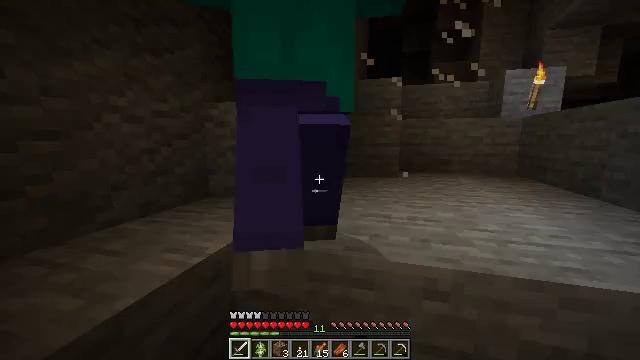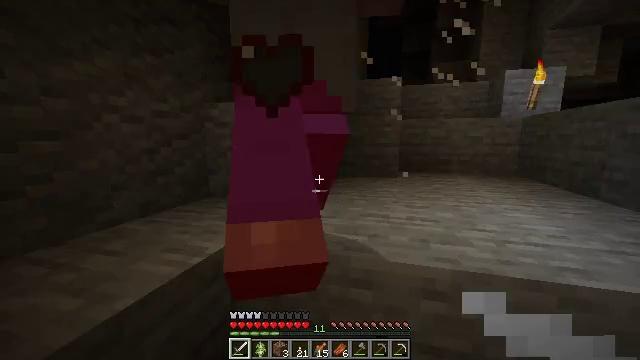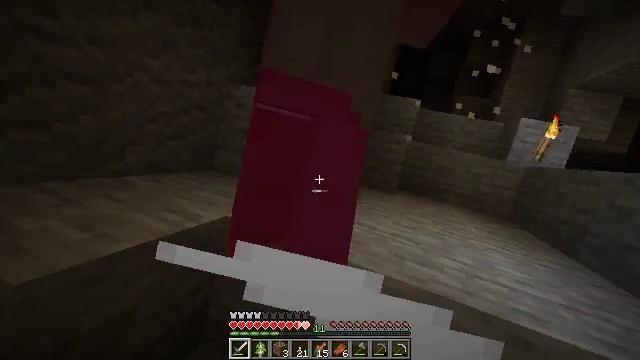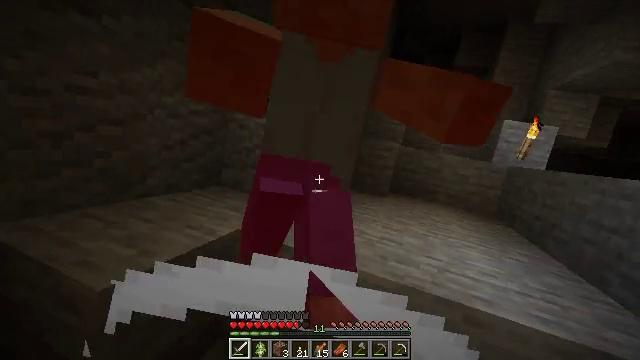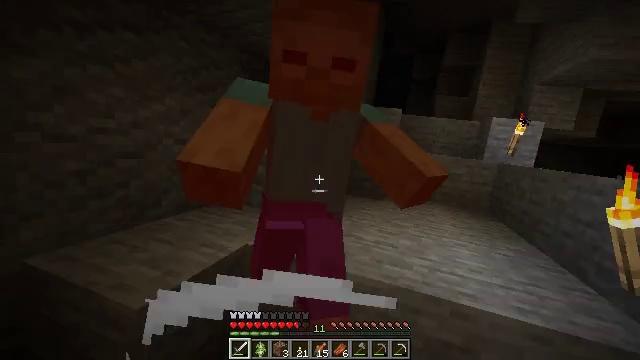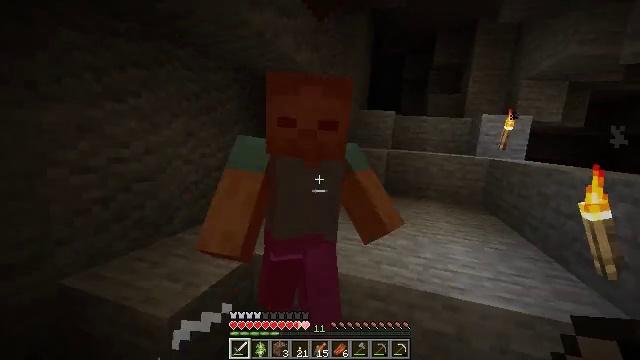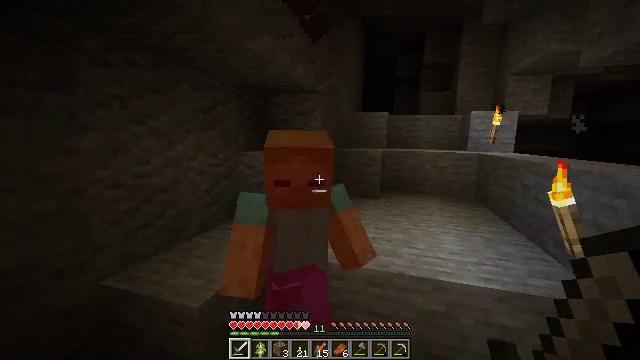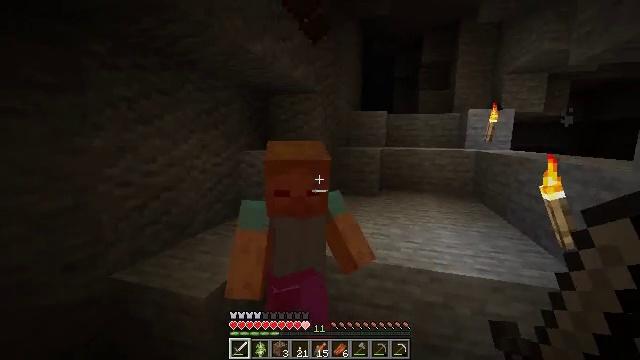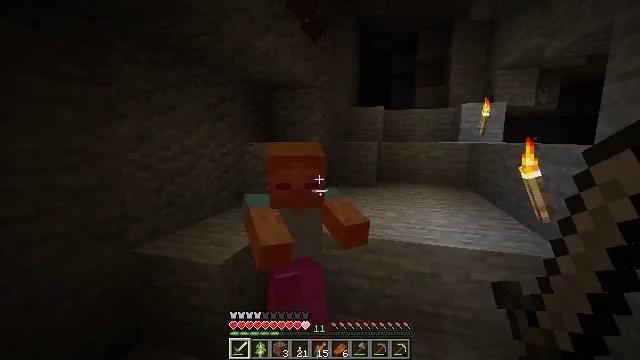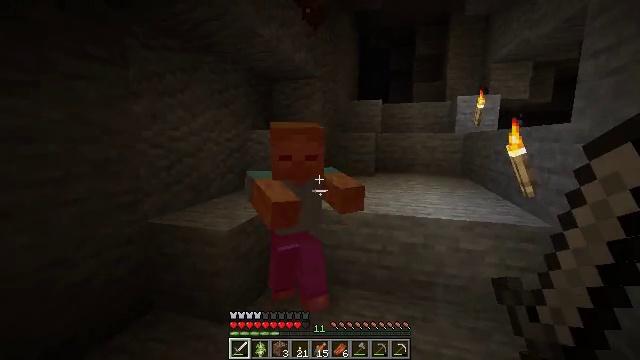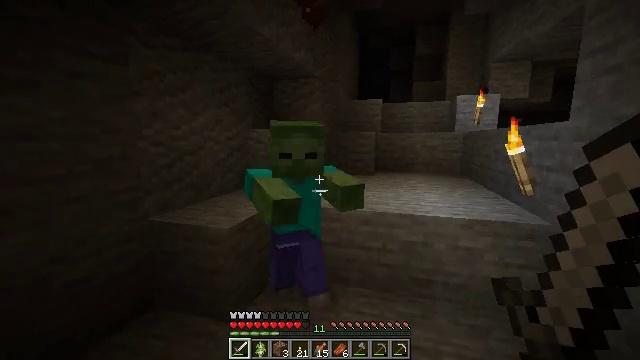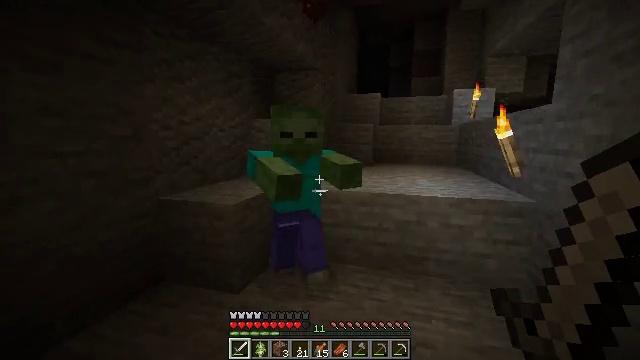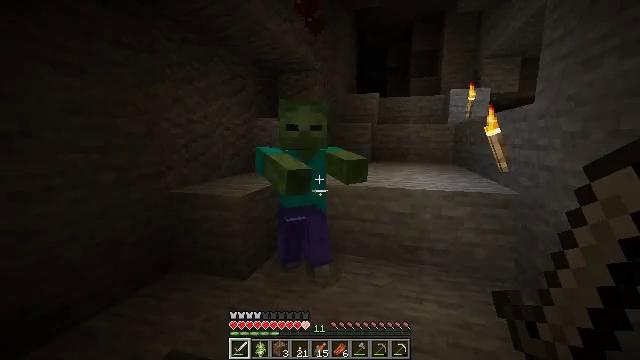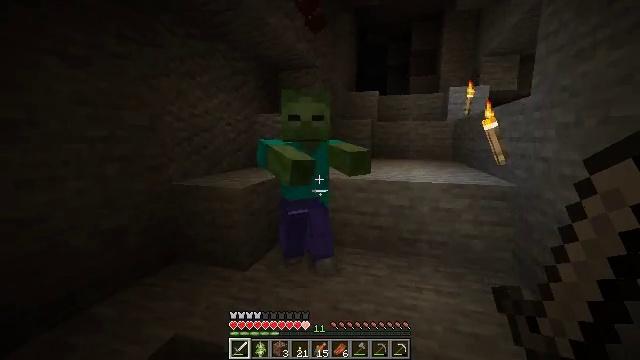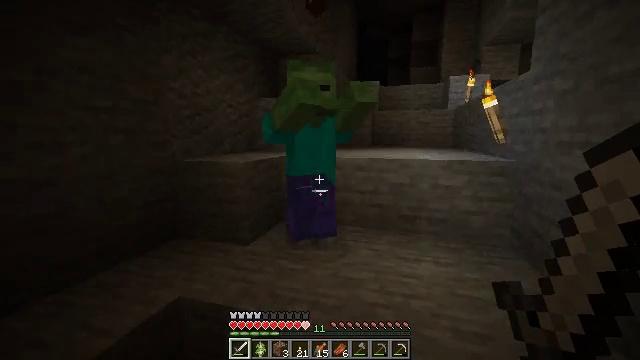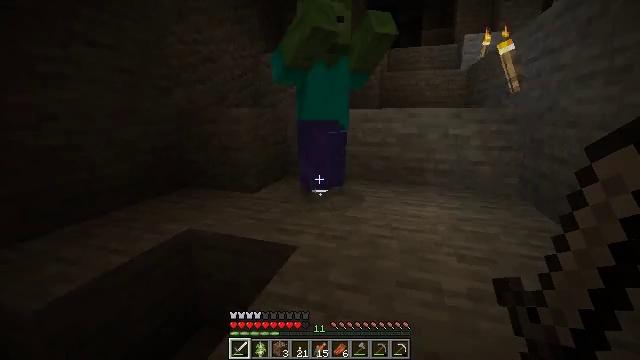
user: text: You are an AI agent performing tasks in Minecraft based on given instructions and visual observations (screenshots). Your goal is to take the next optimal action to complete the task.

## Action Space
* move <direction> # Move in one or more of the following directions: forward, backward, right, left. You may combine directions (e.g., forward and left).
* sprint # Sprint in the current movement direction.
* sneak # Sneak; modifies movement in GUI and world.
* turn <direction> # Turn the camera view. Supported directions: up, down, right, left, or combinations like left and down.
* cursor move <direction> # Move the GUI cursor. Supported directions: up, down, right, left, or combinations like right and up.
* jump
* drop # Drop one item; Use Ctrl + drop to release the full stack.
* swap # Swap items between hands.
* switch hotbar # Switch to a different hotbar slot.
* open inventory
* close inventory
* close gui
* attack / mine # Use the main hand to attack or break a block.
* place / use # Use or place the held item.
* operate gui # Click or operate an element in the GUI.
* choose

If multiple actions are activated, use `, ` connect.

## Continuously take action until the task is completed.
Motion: motion action
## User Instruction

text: Hunt the zombie.
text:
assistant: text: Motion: move back
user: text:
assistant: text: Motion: move back
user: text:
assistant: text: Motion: move back
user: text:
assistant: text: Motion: move back
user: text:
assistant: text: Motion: move back
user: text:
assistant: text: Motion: move back
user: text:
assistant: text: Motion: move back
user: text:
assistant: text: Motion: move back
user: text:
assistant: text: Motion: move back
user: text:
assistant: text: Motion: move back
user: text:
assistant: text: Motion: no_op
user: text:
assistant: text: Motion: no_op
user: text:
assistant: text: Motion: no_op
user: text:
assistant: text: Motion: no_op
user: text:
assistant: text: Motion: turn left and down
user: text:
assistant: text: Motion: turn left and down
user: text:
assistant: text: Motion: turn down, jump
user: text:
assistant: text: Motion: jump
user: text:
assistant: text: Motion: jump
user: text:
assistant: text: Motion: move forward, turn right and down, jump
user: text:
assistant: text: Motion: move forward, turn right and down, jump
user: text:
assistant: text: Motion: move forward, turn right and down
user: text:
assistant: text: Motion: turn right
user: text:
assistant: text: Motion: turn up
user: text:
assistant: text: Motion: turn up, attack / mine
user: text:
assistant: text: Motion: attack / mine
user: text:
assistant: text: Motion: attack / mine
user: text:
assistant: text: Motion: no_op
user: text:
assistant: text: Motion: no_op
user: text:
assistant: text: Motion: no_op